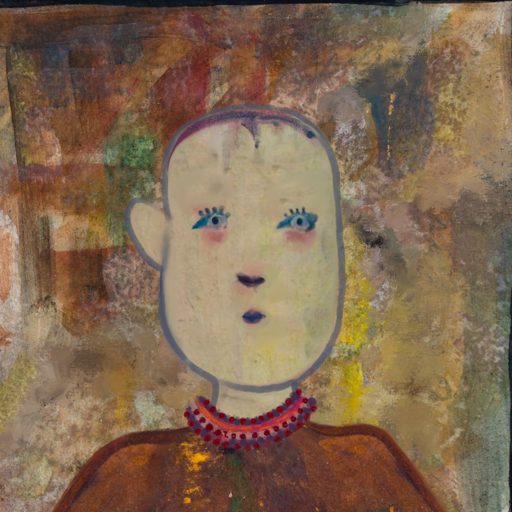
Background: Mosgoul, Head And Neck Front: Hill_Girl, Face Front: Hill_Girl, Bust: Comrade, Hair Front: Blank, Head Accessory: Blank, Second Necklace: Blank, Necklace: Roy_Bahadur, Baby: Blank